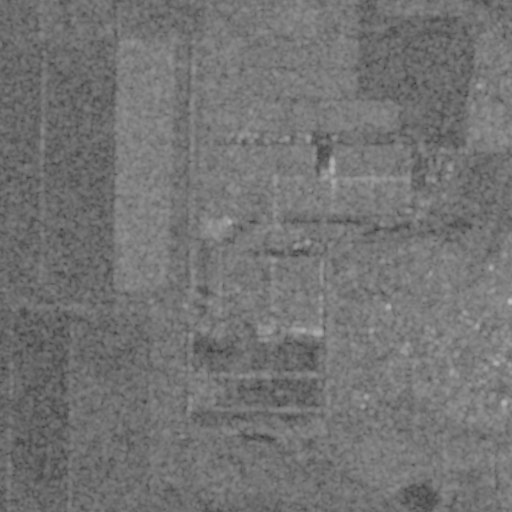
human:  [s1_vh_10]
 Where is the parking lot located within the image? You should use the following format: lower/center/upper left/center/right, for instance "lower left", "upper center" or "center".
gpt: The parking lot is located in the upper right of the image.
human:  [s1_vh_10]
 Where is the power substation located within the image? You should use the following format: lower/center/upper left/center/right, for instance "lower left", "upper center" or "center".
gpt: The power substation is located in the center of the image.
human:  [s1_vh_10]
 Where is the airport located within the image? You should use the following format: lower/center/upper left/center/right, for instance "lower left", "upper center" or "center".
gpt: There is no airport in the image.

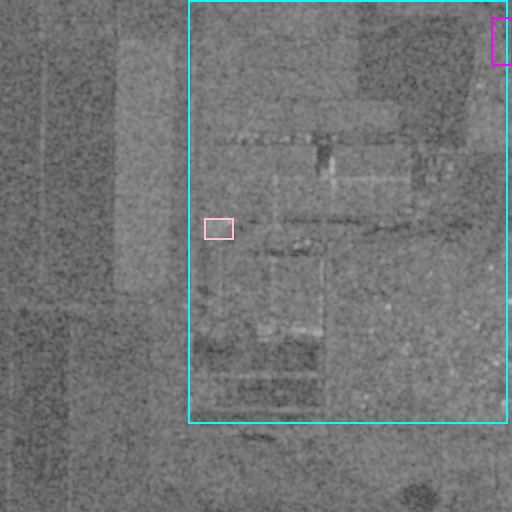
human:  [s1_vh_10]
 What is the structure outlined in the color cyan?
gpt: The structure outlined in cyan is a crop field.
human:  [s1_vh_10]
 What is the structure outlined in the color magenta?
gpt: The structure outlined in magenta is a parking lot.
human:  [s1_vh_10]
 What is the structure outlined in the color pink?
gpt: The structure outlined in pink is a power substation.
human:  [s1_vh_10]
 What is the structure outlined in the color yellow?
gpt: There is no yellow outline.